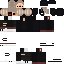
A male human skin with dark skin, wearing brown bald dressed in a black hoodie and black pants, featuring a closed mouth.